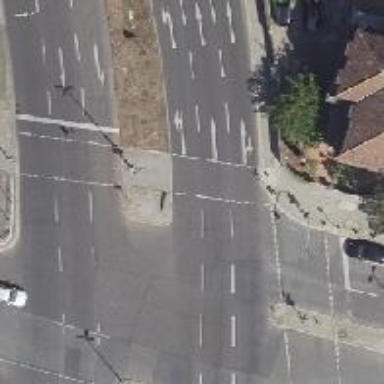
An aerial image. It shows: Crossing with traffic signals.